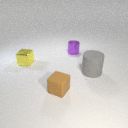
small yellow metal cube in front of small purple metal cylinder